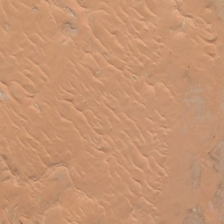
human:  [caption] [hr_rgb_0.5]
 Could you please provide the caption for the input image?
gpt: it is a piece of yellow desert .

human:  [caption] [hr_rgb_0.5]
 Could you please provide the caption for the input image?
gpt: it is a piece of yellow desert .

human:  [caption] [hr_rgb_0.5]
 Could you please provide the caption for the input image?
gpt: it is a piece of yellow desert .

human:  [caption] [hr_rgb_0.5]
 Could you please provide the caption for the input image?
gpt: it is a piece of yellow desert .

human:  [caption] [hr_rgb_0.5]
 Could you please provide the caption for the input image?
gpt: it is a piece of yellow desert .